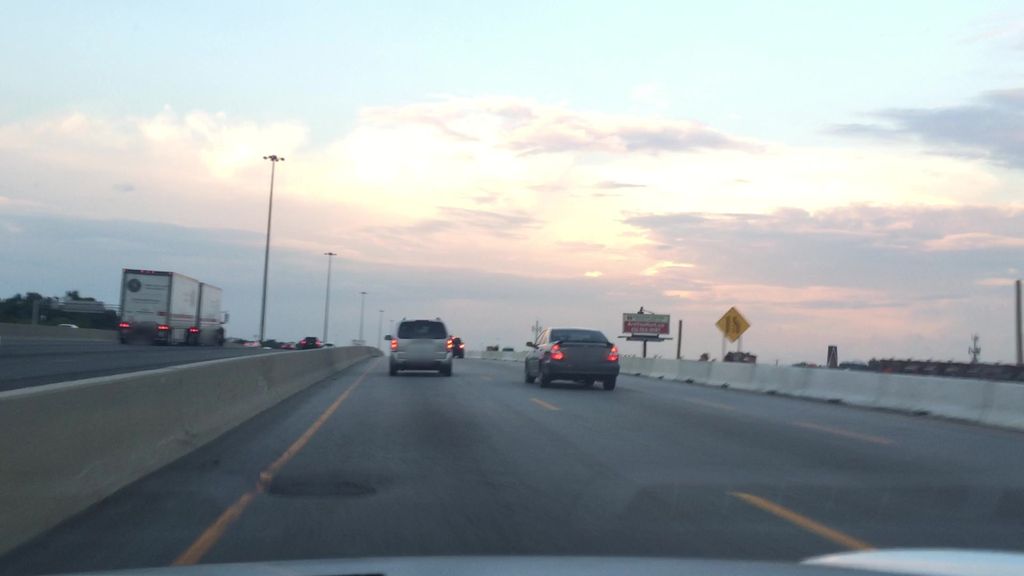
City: toronto